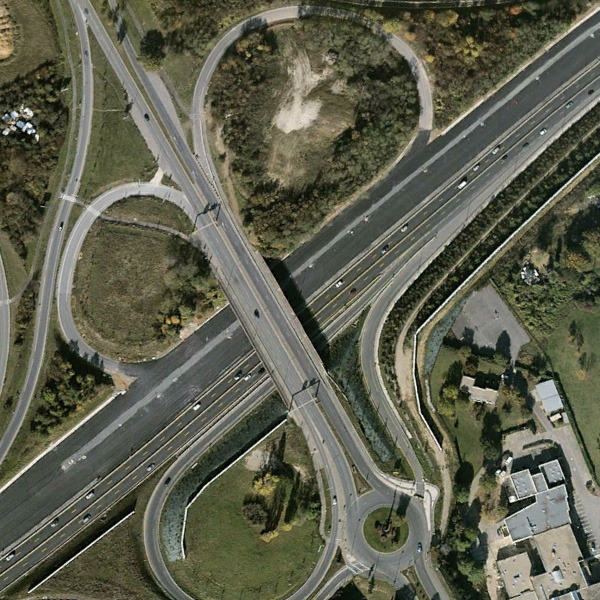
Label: Viaduct